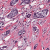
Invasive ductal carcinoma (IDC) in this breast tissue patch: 1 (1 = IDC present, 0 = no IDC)